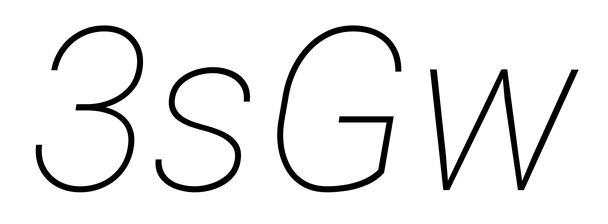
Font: Roboto-Italic_Thin_Italic